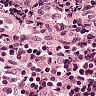
Metastatic tissue present: no